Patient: sex F, age 51
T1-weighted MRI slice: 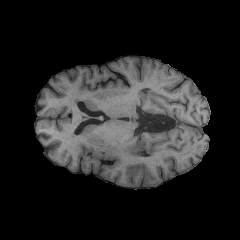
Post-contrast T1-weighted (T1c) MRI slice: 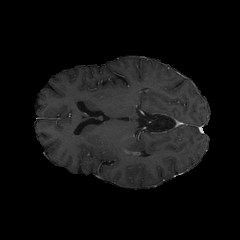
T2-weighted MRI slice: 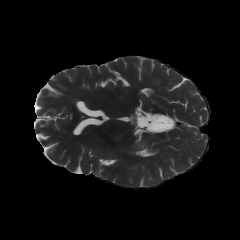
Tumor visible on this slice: yes
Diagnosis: Glioblastoma, IDH-wildtype
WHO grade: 4